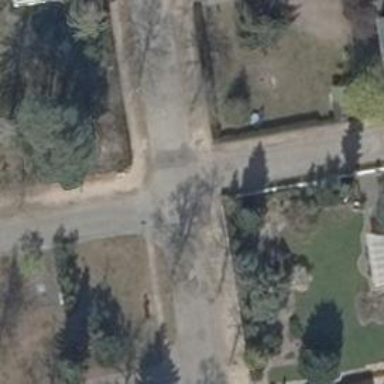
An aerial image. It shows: Residential road.